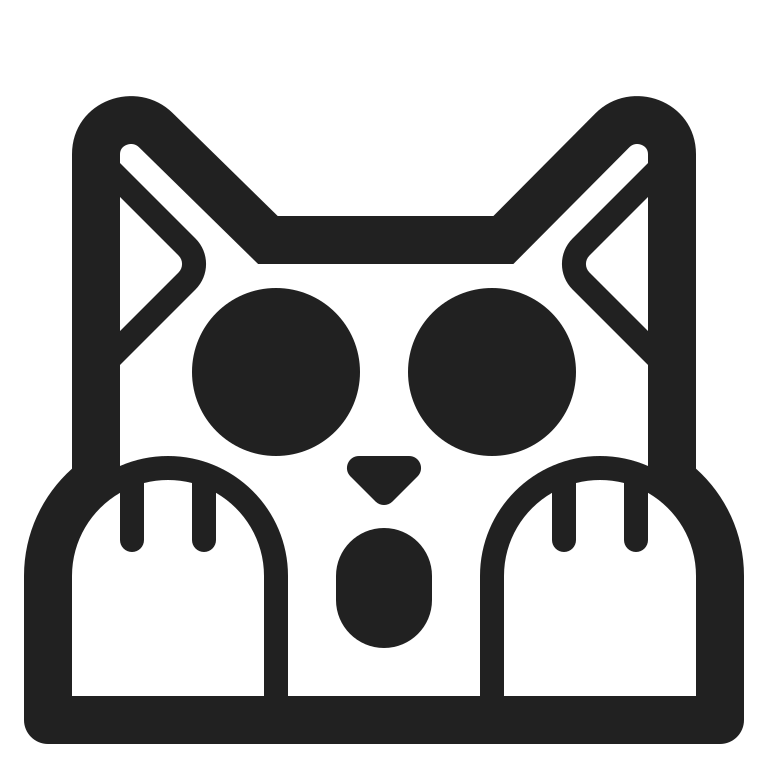
weary cat high contrast